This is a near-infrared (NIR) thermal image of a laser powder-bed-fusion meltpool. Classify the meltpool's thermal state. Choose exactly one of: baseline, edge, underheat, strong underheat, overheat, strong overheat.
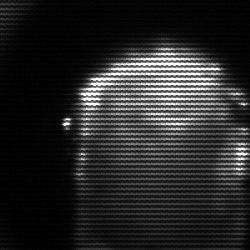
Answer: baseline